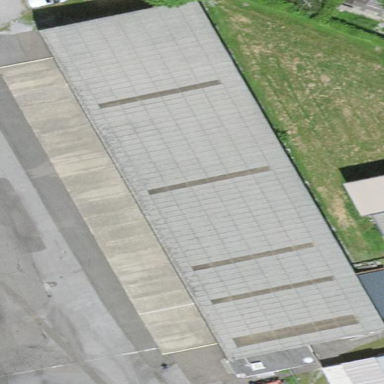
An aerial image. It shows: Hangar.